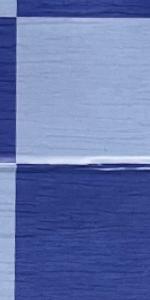
Label: Empty